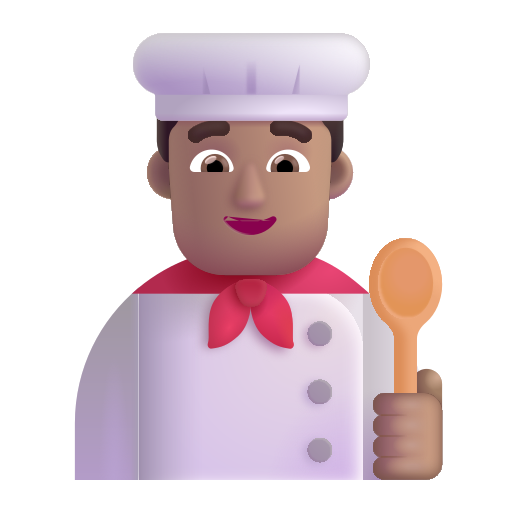
man cook color